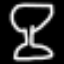
Label: hourglass